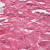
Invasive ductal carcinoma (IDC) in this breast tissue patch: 0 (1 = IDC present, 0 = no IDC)